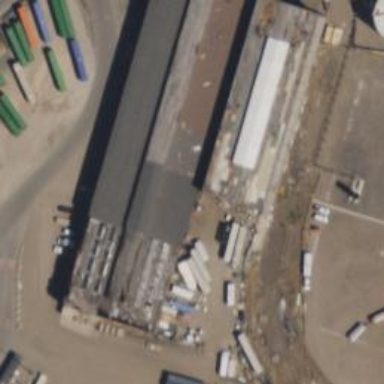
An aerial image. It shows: Railway yard.